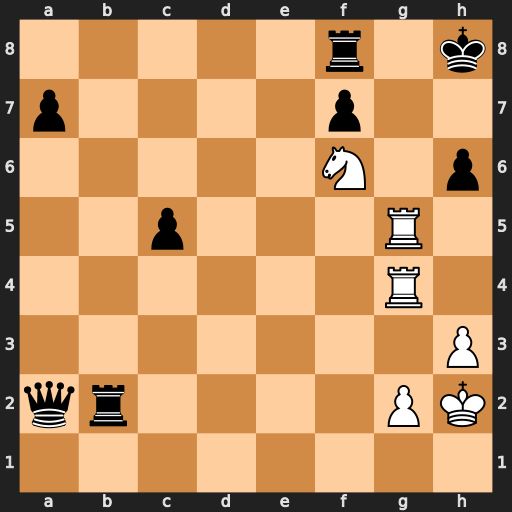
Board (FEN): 5r1k/p4p2/5N1p/2p3R1/6R1/7P/qr4PK/8
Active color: w
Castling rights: -
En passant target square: -
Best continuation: Rg8+ Rxg8 Rxg8#